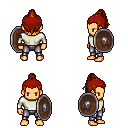
a pixel art fantasy rpg character, male body template, human, tanned skin, white long-sleeve shirt, metal pants, brunette long topknot hairstyle, red bandana, shield, four views (front, back, left, right), 2x2 character sprite sheet, small pixel art, hard edges, no anti-aliasing